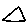
Label: triangle